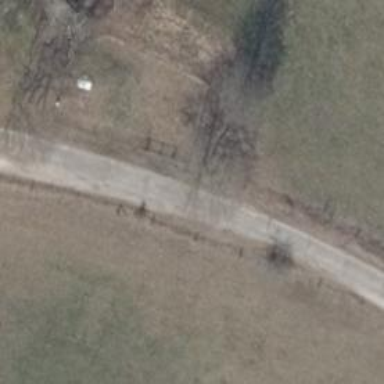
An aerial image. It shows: Concrete service road.